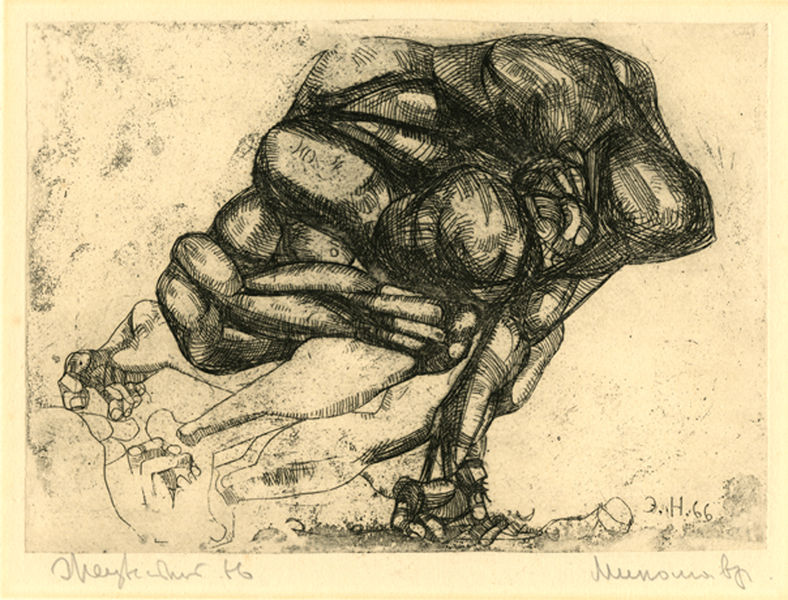
Titel: The Minotaur, The Minotaur
Künstler: Ernst Neizvestnyi (Neizvestny)
Standort: Amherst (Massachusetts, USA)
Institution: Mead Art Museum, Amherst College
Schlagwörter: hands, white, black, print, man, mass, drawing, paper, black and white, shadow, etching, line, sketch, pen, abstract, human, monet, ink, detail, pencil, abstraction, form, lines, figure, linear, hatching, body, muscle, ball, modernism, volume, etch, 20th century, 66, linotype